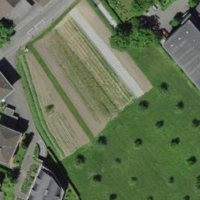
EUNIS habitat code: 53
Species observed at this site:
Senecio vulgaris